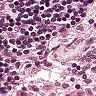
Metastatic tissue present: no